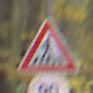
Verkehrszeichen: FussgaengerueberwegLinks
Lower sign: Geschwindigkeit90
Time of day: MorningAfternoon
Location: Outdoor (Nature)
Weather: Overcast
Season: Autumn
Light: Natural